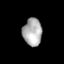
Tissue: lung
Cell type: Endothelial cells
Senescence score: 0.5775
Nuclear area (px): 511
Mean DAPI intensity: 174.736